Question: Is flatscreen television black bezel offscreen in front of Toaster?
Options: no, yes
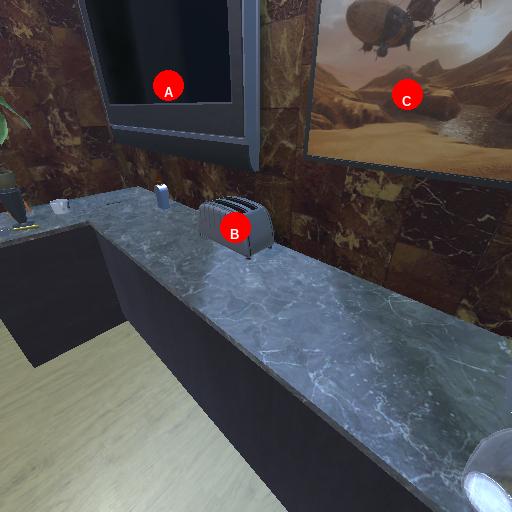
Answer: no